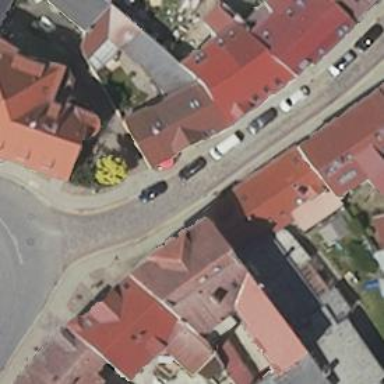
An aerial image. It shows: Residential road with sidewalks on both sides and designated cycle track.